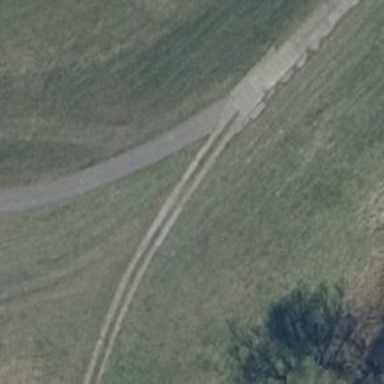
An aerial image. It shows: Track road with concrete lanes of grade1 quality.